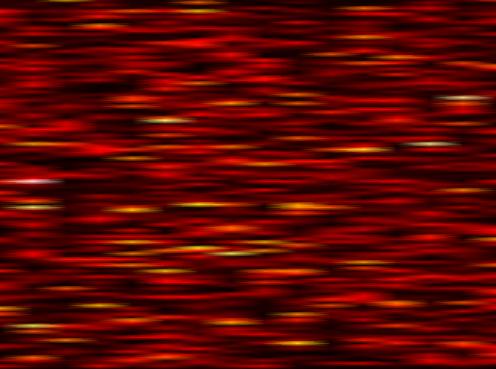
Label: FOFDM